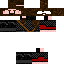
A male human skin with dark skin, wearing brown long hair dressed in a red armor chest and red pants, featuring a closed mouth.